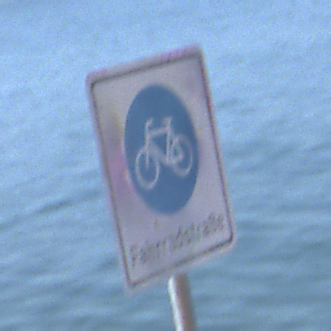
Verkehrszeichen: BeginnFahrradstrasse
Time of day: MorningAfternoon
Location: Outdoor (Nature)
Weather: Clear
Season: NotSpecified
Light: Natural